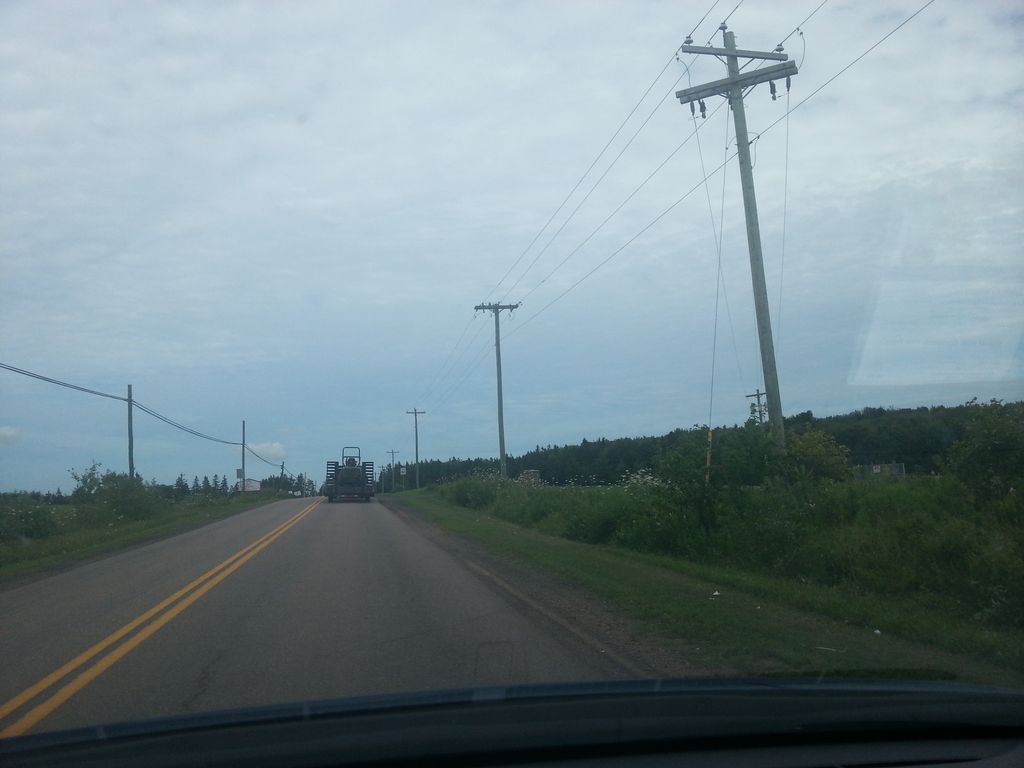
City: charlottetown